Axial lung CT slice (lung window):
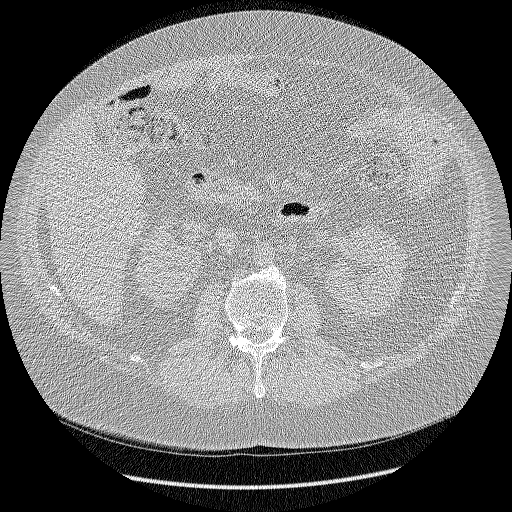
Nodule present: no